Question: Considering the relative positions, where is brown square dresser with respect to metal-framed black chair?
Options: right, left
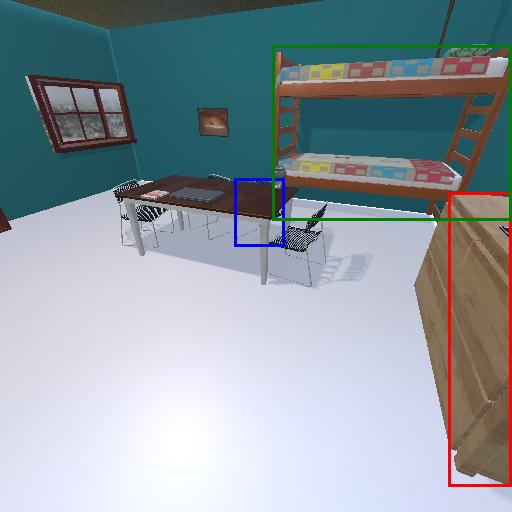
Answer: right